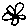
Label: flower